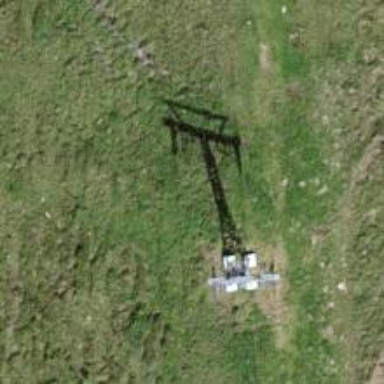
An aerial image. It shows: Pylon for aerialway.